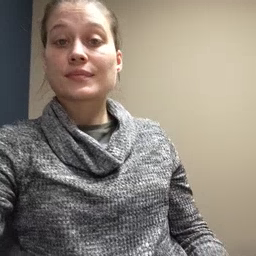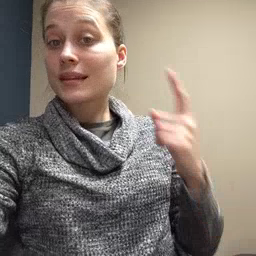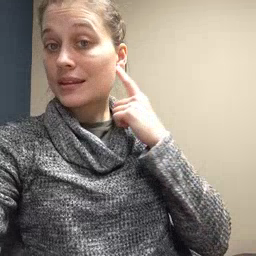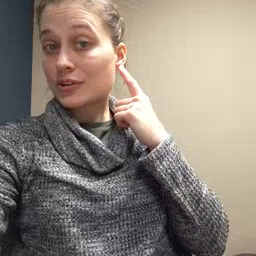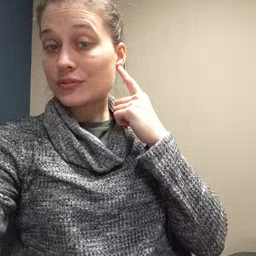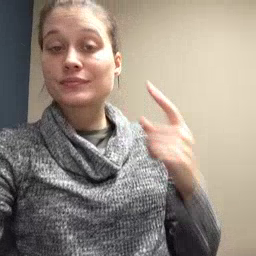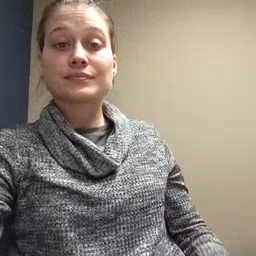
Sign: ear